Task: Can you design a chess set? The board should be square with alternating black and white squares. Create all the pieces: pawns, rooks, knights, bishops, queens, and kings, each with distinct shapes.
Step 5337:
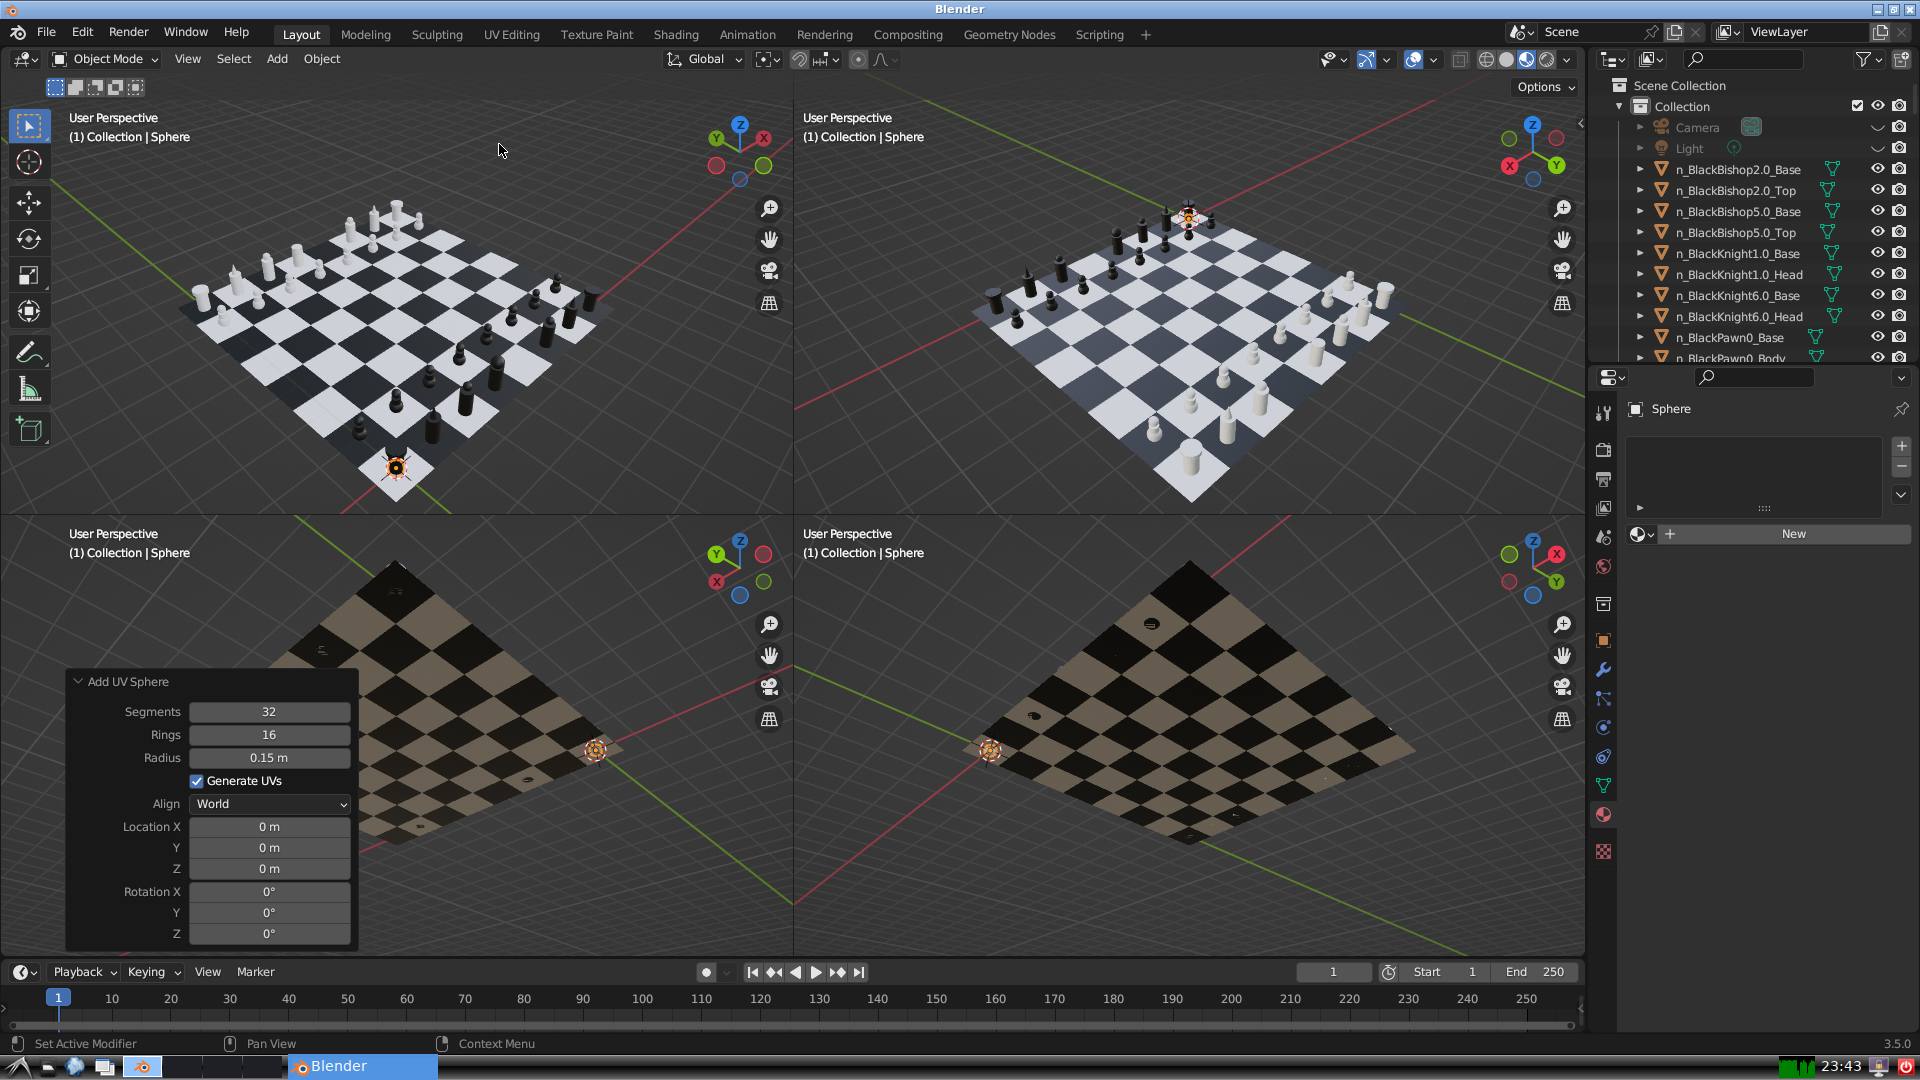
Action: {"mouse_move": [270, 758]}